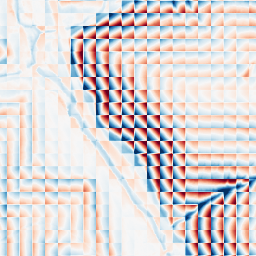
Category: wavelet
Decomposition family: wavelet_dwt
Decomposition parameters: wavelet: haar
level: 4
Upsampling method: linear_exact
Upsampling parameters: scale: 8
Upsampling scale: 8